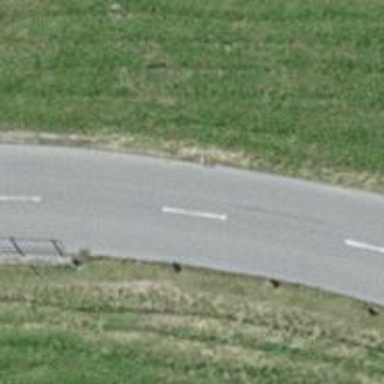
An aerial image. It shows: Tertiary road with asphalt surface.